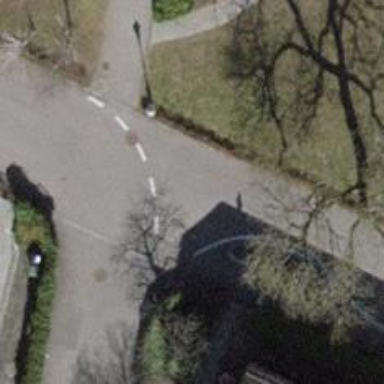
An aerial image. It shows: Residential road with asphalt surface and sidewalk on the left.